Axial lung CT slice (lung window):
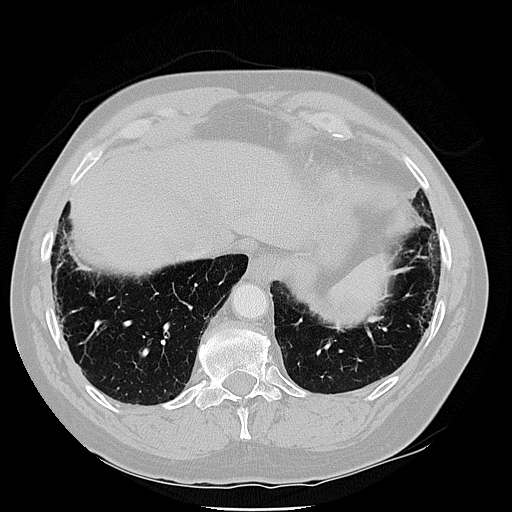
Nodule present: no